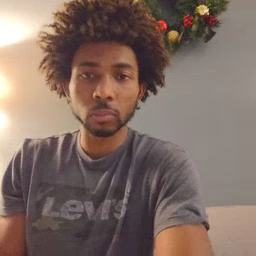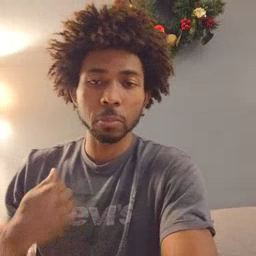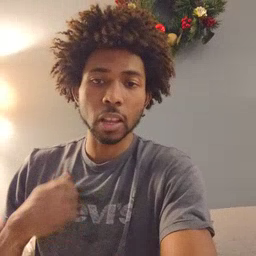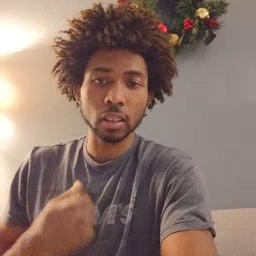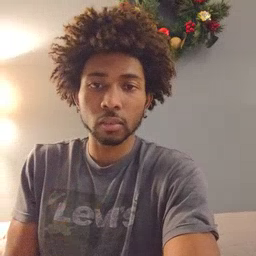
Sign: bath